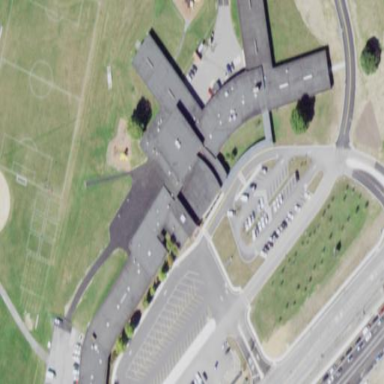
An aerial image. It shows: School building or complex.